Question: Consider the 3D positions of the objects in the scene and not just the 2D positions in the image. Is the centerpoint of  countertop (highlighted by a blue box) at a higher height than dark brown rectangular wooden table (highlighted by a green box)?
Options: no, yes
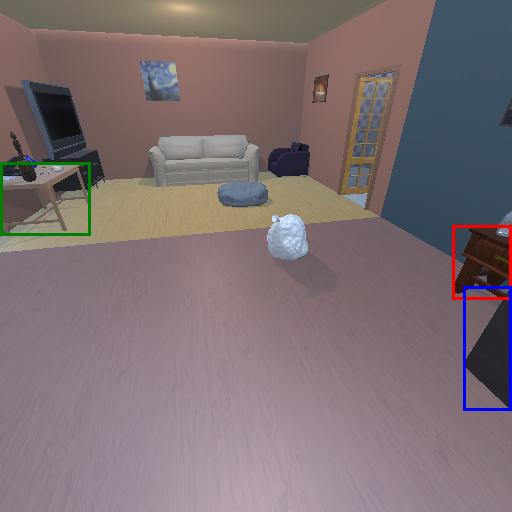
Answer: no